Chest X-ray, AP view. Patient: 26 years old, sex M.
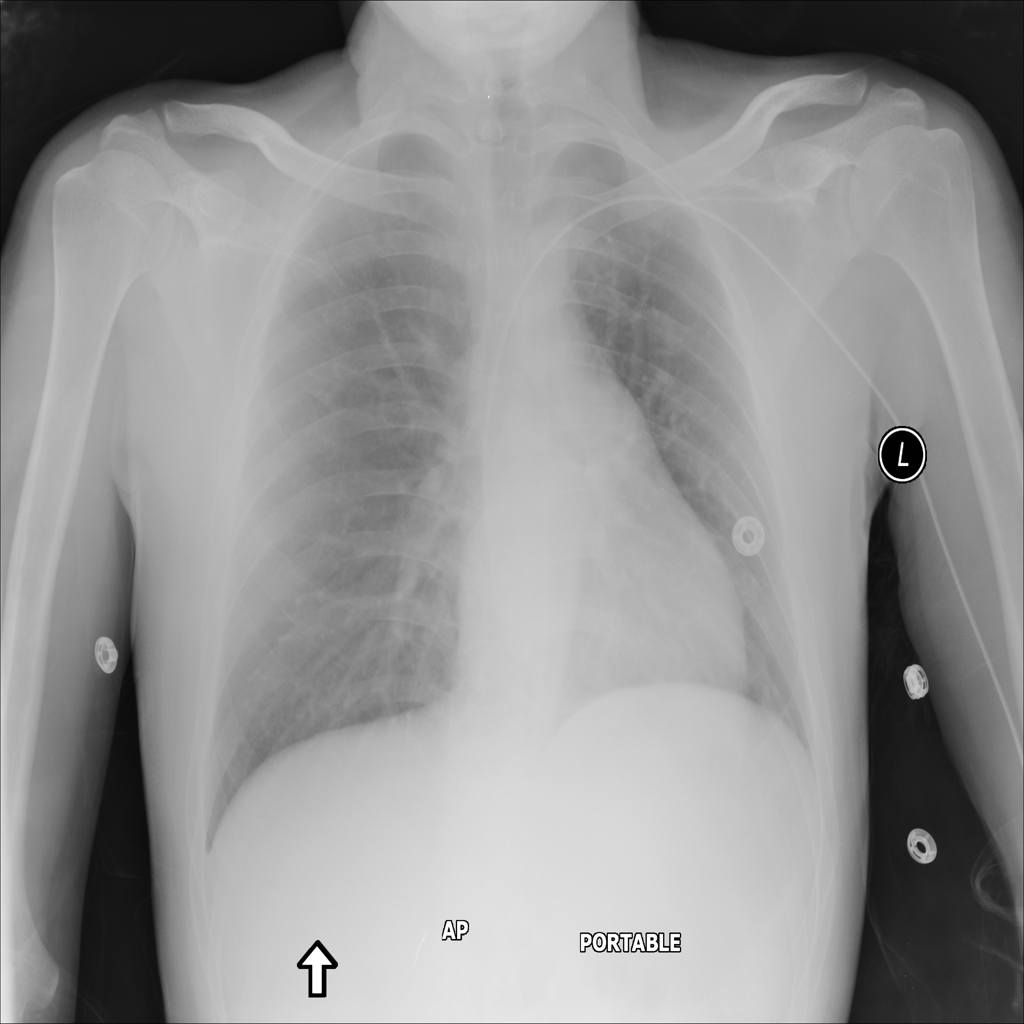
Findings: No Finding